Interaction volume radius: 5 \u00c5
Interaction volume height: 10 \u00c5
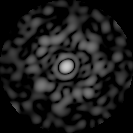
Disorder parameter: 0.7983